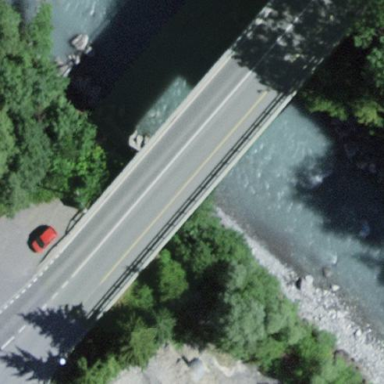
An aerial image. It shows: Man-made bridge.